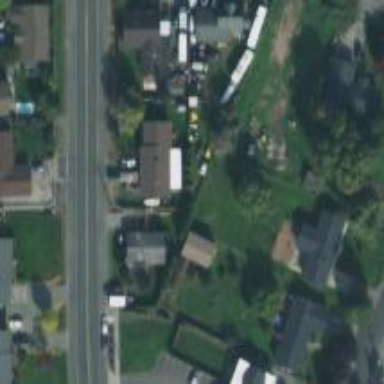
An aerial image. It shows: Veterinary facility.